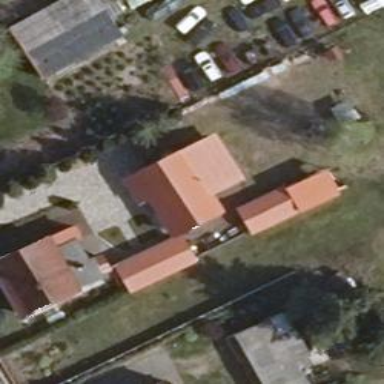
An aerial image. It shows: Building with flat roof.